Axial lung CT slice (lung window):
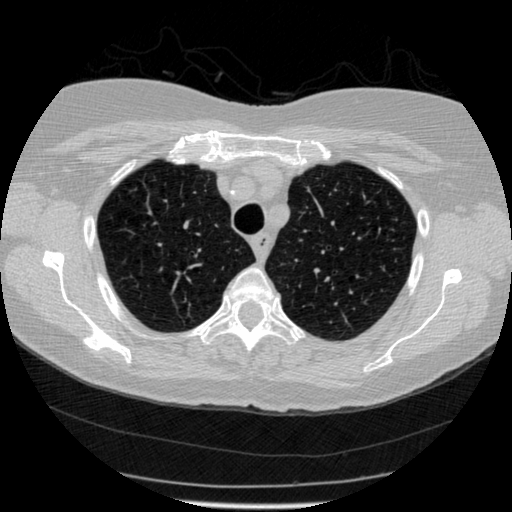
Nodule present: no